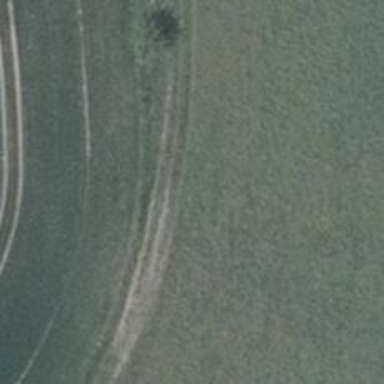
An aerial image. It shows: Track with grade 4 track type.